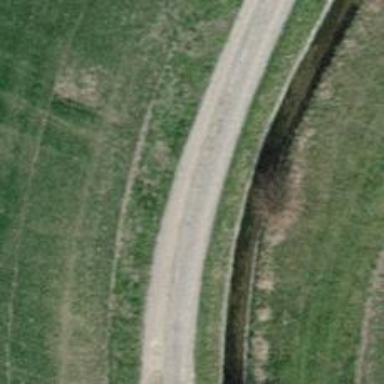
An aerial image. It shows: Compacted track with grade2 surface.